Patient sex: M
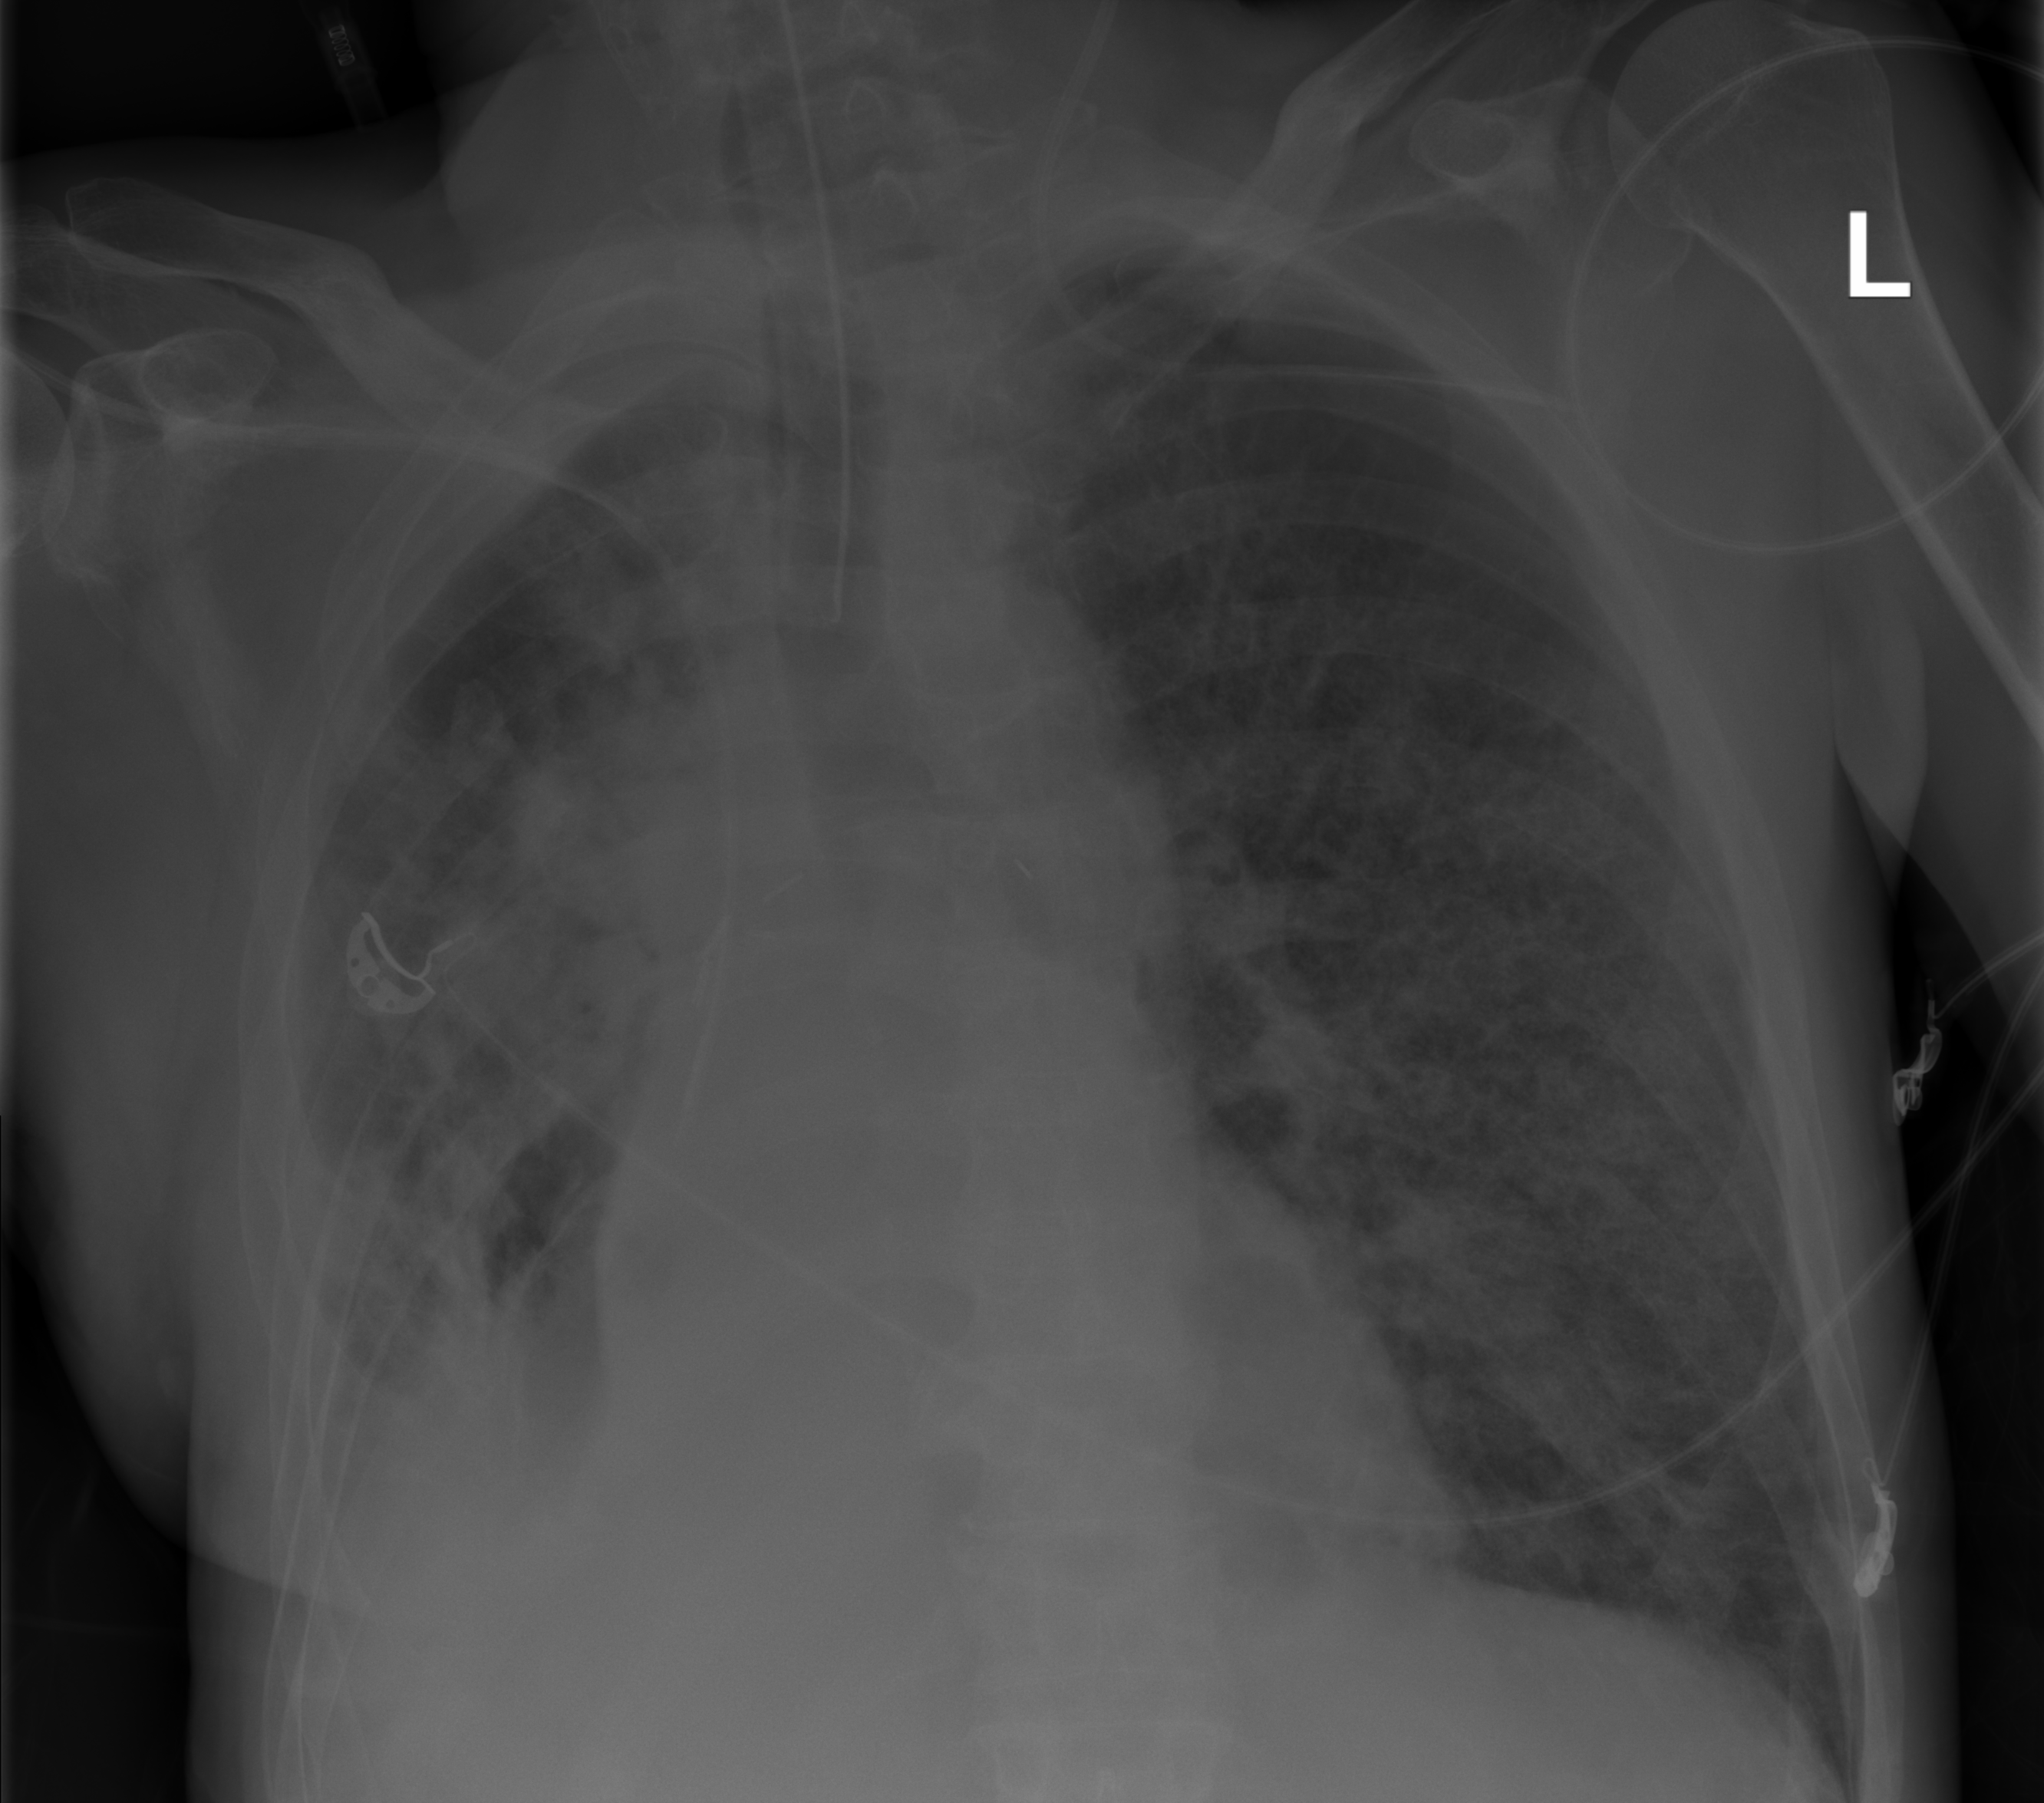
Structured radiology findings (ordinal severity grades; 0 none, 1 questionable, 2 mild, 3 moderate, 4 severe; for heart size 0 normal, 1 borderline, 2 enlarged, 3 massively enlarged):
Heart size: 0
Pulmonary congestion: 3
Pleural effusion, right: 2
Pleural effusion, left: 0
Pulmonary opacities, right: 4
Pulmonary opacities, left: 3
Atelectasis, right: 3
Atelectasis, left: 0